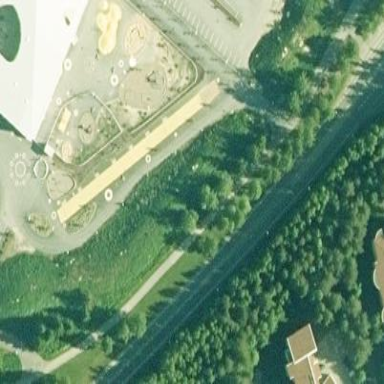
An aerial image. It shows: Track designed for athletics with focus on long jump activities.